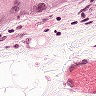
Metastatic tissue present: yes